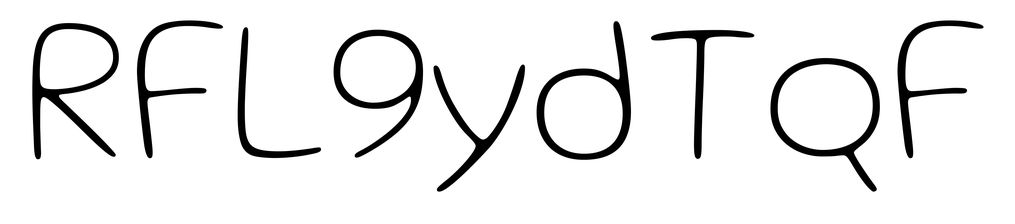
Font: Gluten_Thin